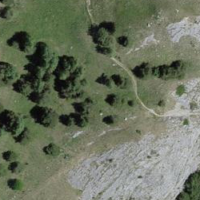
EUNIS habitat code: 45
Species observed at this site:
Papilio machaon
Neotinea ustulata
Emberiza cia
Lacerta bilineata
Cephalanthera longifolia
Ficedula hypoleuca